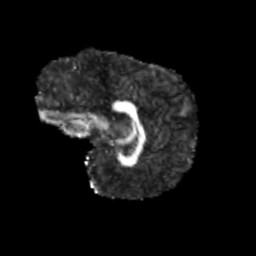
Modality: FA
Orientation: sagittal
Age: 10
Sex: female
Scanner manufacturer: siemens
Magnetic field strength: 3 T
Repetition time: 3.8 s
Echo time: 0.07 s